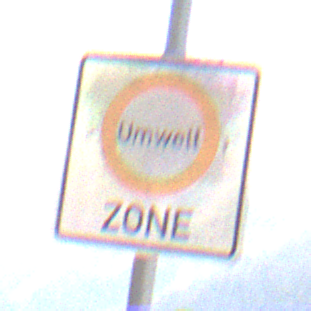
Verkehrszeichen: BeginnUmweltzone
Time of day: Midday
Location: Outdoor (Nature)
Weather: PartlyCloudy
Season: NotSpecified
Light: Natural